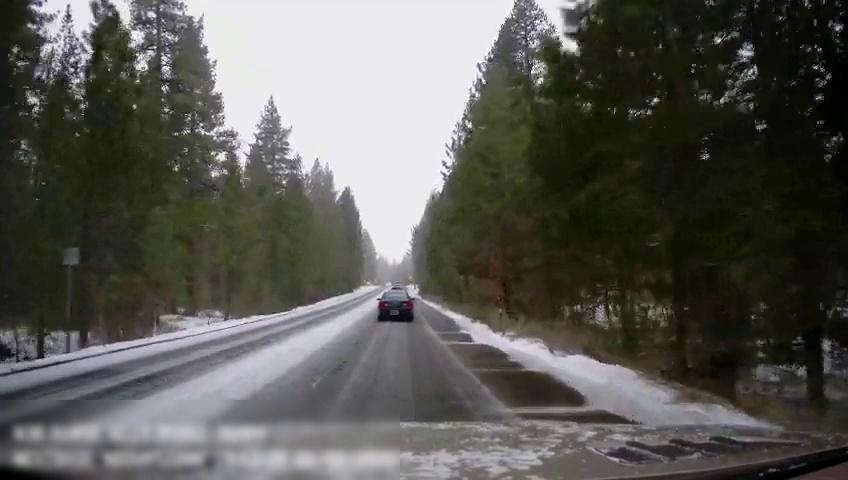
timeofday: Day
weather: Snowy
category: Drivable Space
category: Vehicles | Car
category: Lanes | Opposite Lane
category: Lanes | Opposite Lane
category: Lanes | Current Lane